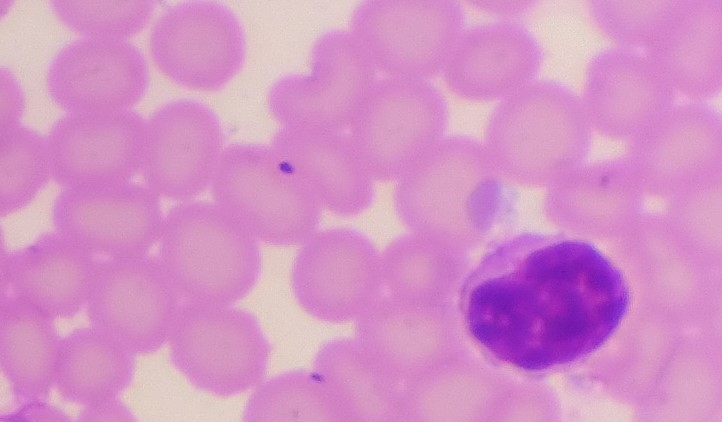
White blood cell type: Lymphocyte